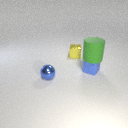
small blue rubber cube to the right of small blue metal sphere